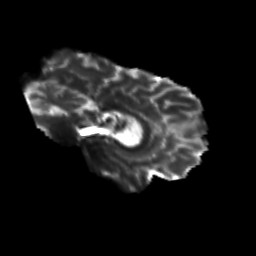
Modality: T2w
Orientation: sagittal
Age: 36
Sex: male
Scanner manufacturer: siemens
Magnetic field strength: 3 T
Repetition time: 3.5 s
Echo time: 0.113 s